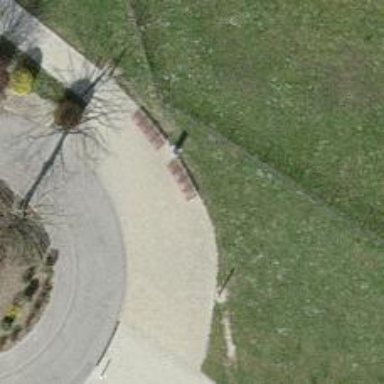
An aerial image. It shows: Bench.